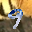
Label: 9